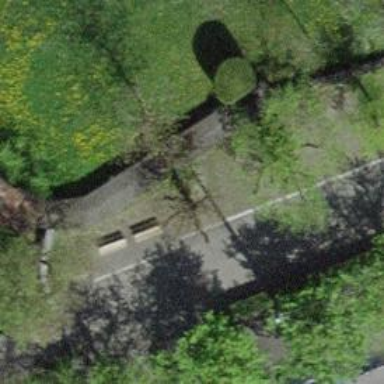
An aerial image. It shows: Brown bench.